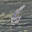
Label: 6